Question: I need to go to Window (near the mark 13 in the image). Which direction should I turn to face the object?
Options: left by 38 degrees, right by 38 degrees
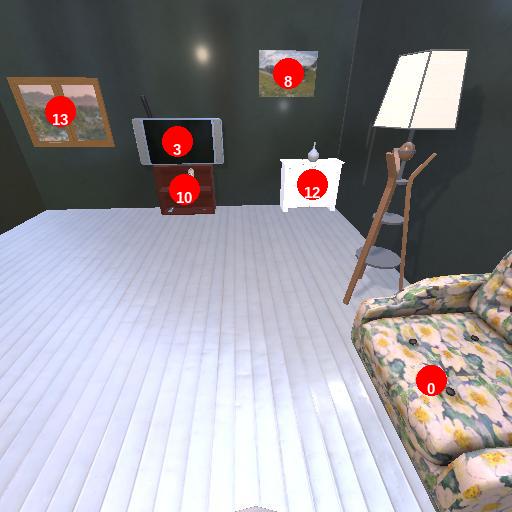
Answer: left by 38 degrees